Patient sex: M
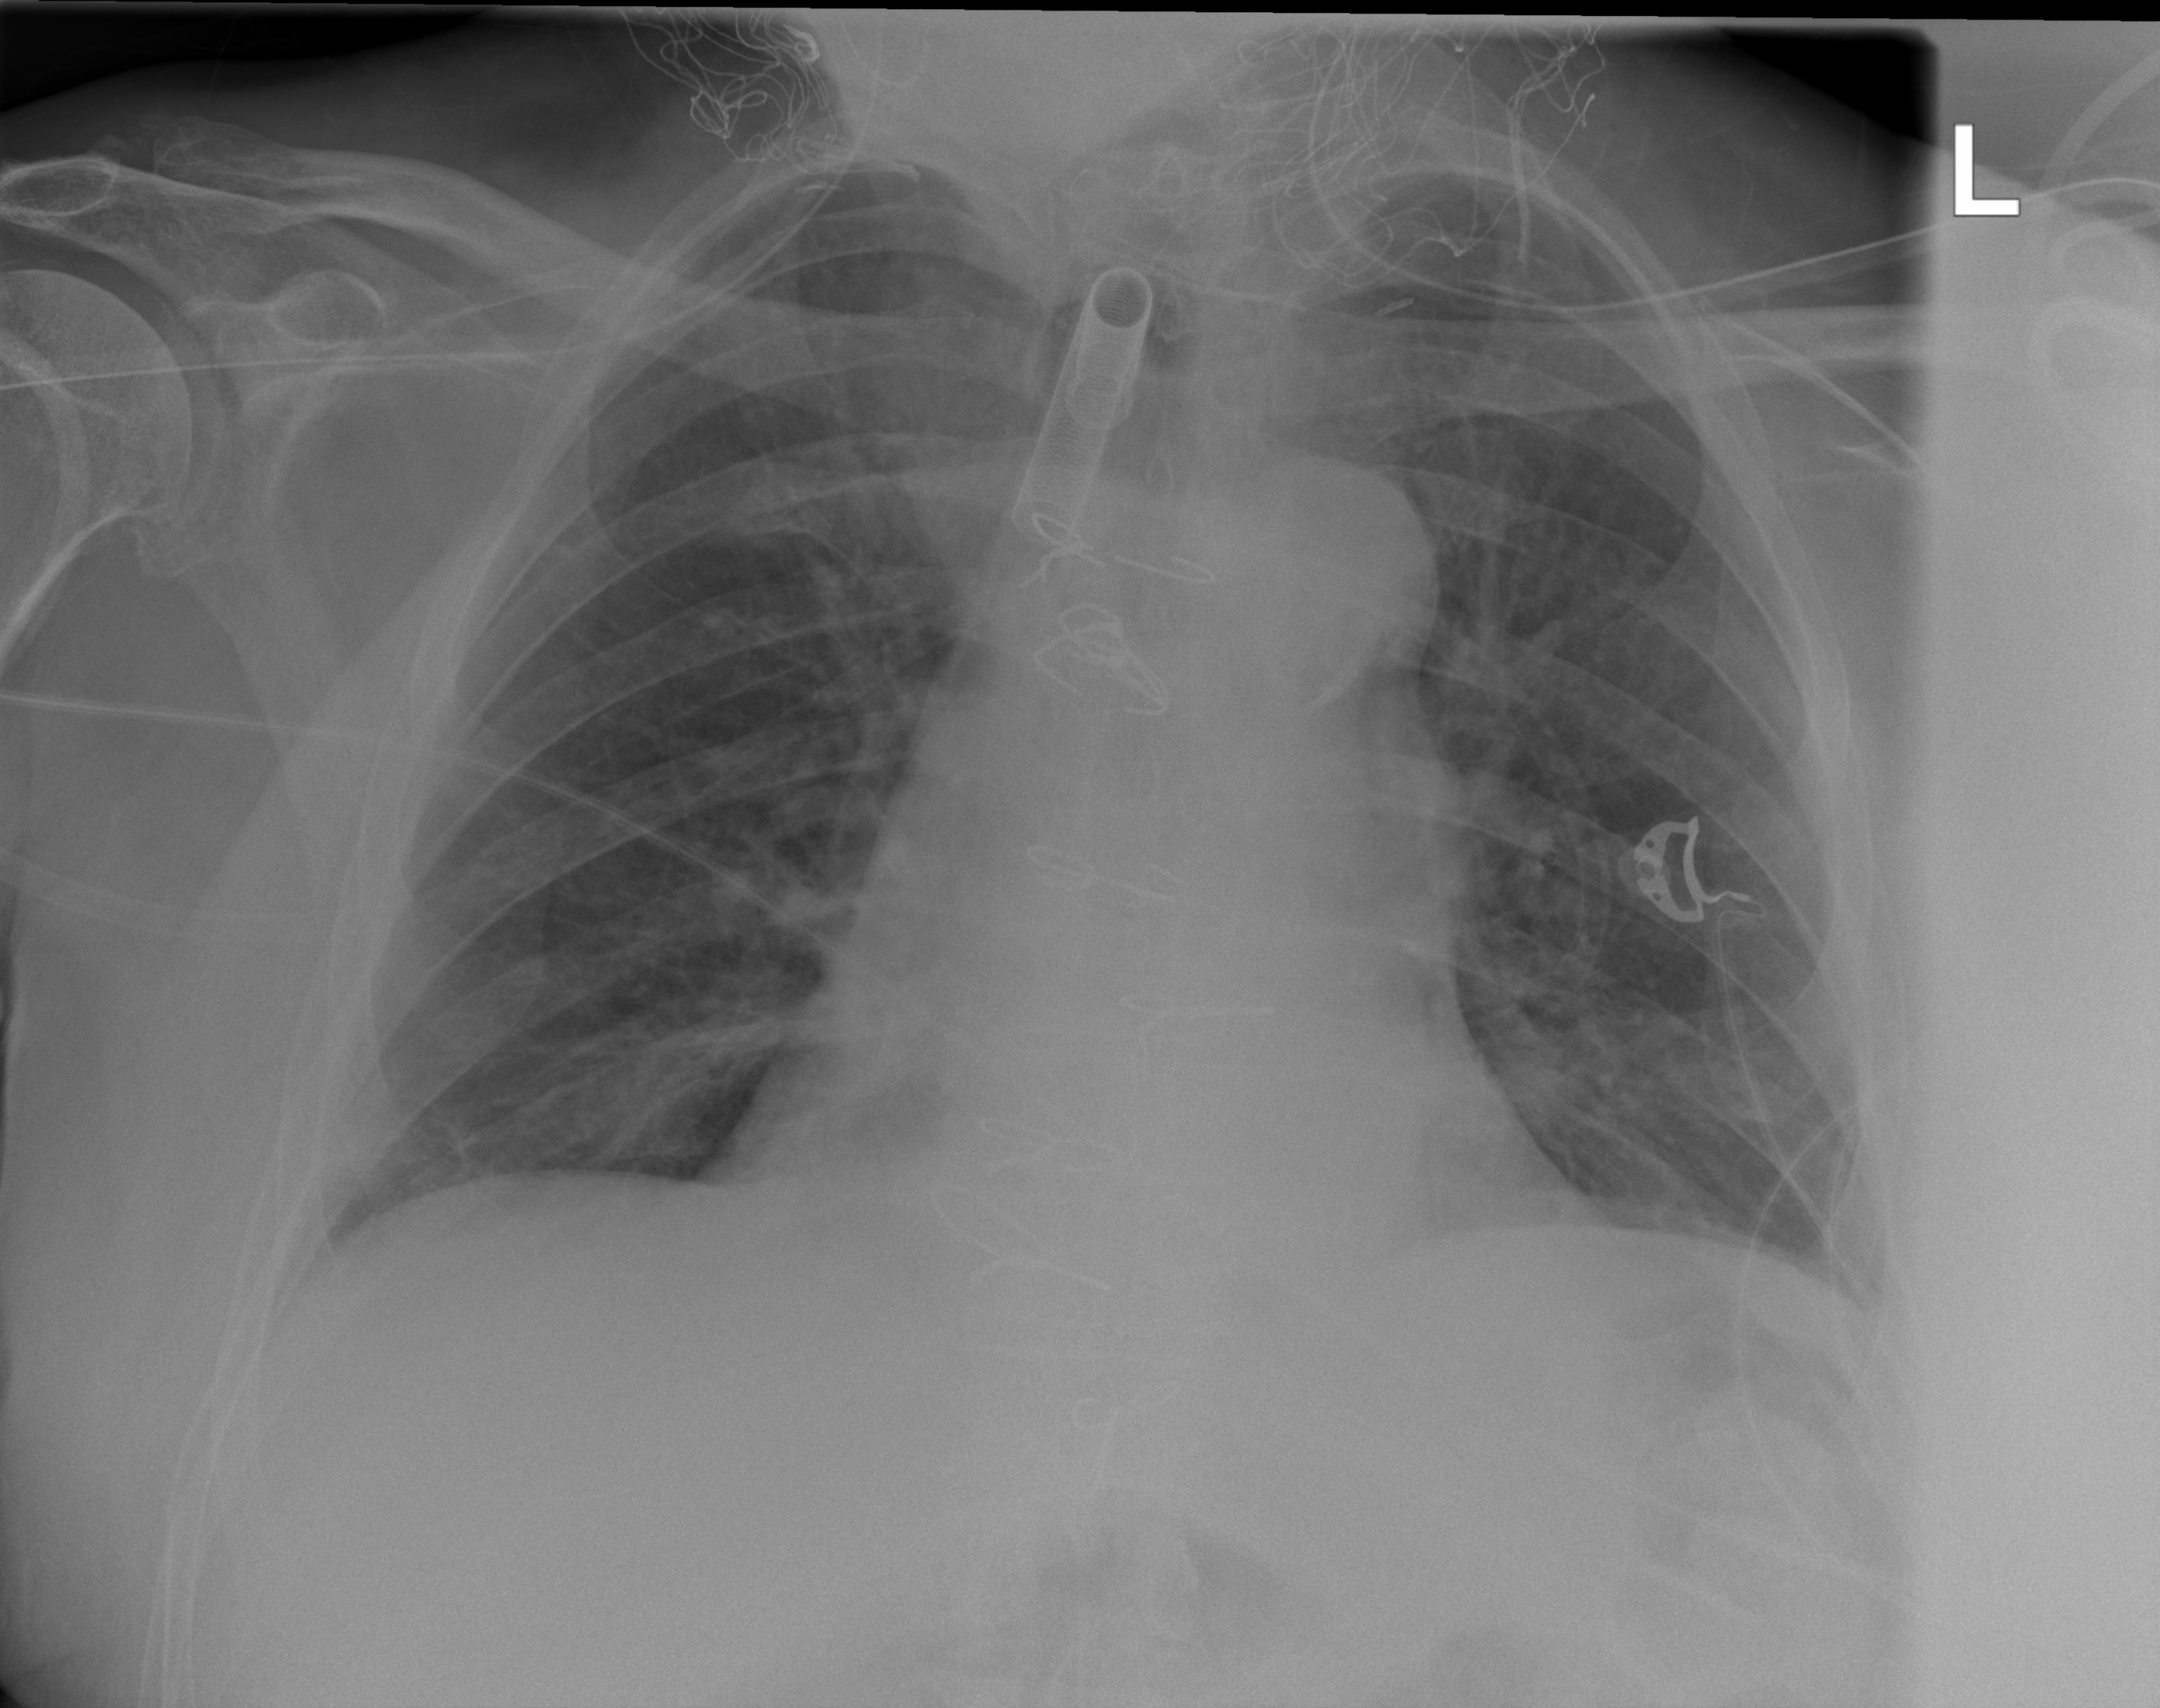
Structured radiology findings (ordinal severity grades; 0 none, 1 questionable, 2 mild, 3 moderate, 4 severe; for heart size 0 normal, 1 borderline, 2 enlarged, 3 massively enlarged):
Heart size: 0
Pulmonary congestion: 2
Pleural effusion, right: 0
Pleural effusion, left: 0
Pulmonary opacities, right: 0
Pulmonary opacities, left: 0
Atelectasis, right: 2
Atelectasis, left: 2